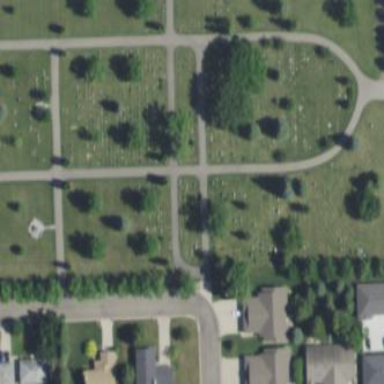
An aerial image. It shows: Cemetery.